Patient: sex M, age 53
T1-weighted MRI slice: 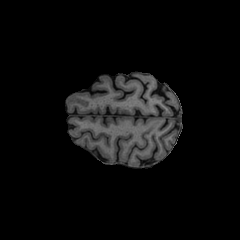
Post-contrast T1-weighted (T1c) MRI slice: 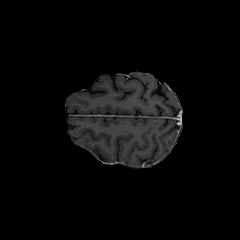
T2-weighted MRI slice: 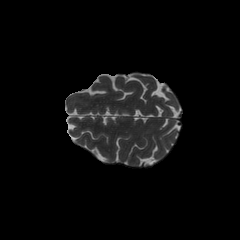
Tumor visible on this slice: no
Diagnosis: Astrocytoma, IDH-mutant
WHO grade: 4